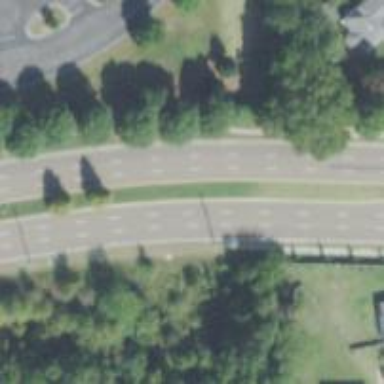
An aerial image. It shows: Dual carriageway with secondary road classification.